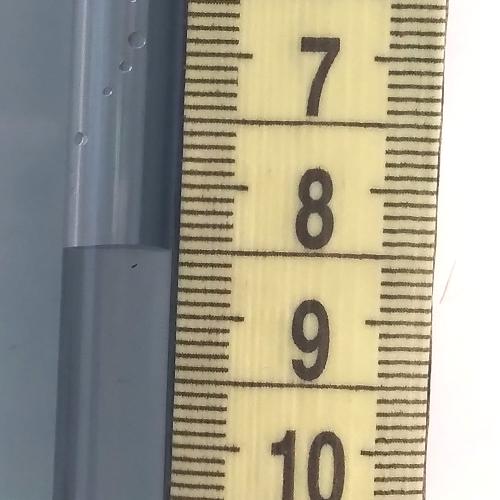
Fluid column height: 8.5 cm